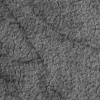
Atmospheric dust classification: not_dusty